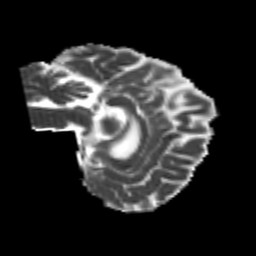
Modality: MD
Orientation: sagittal
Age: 24
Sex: female
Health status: healthy
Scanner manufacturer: philips
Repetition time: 7.386 s
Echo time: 0.08599 s